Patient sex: M
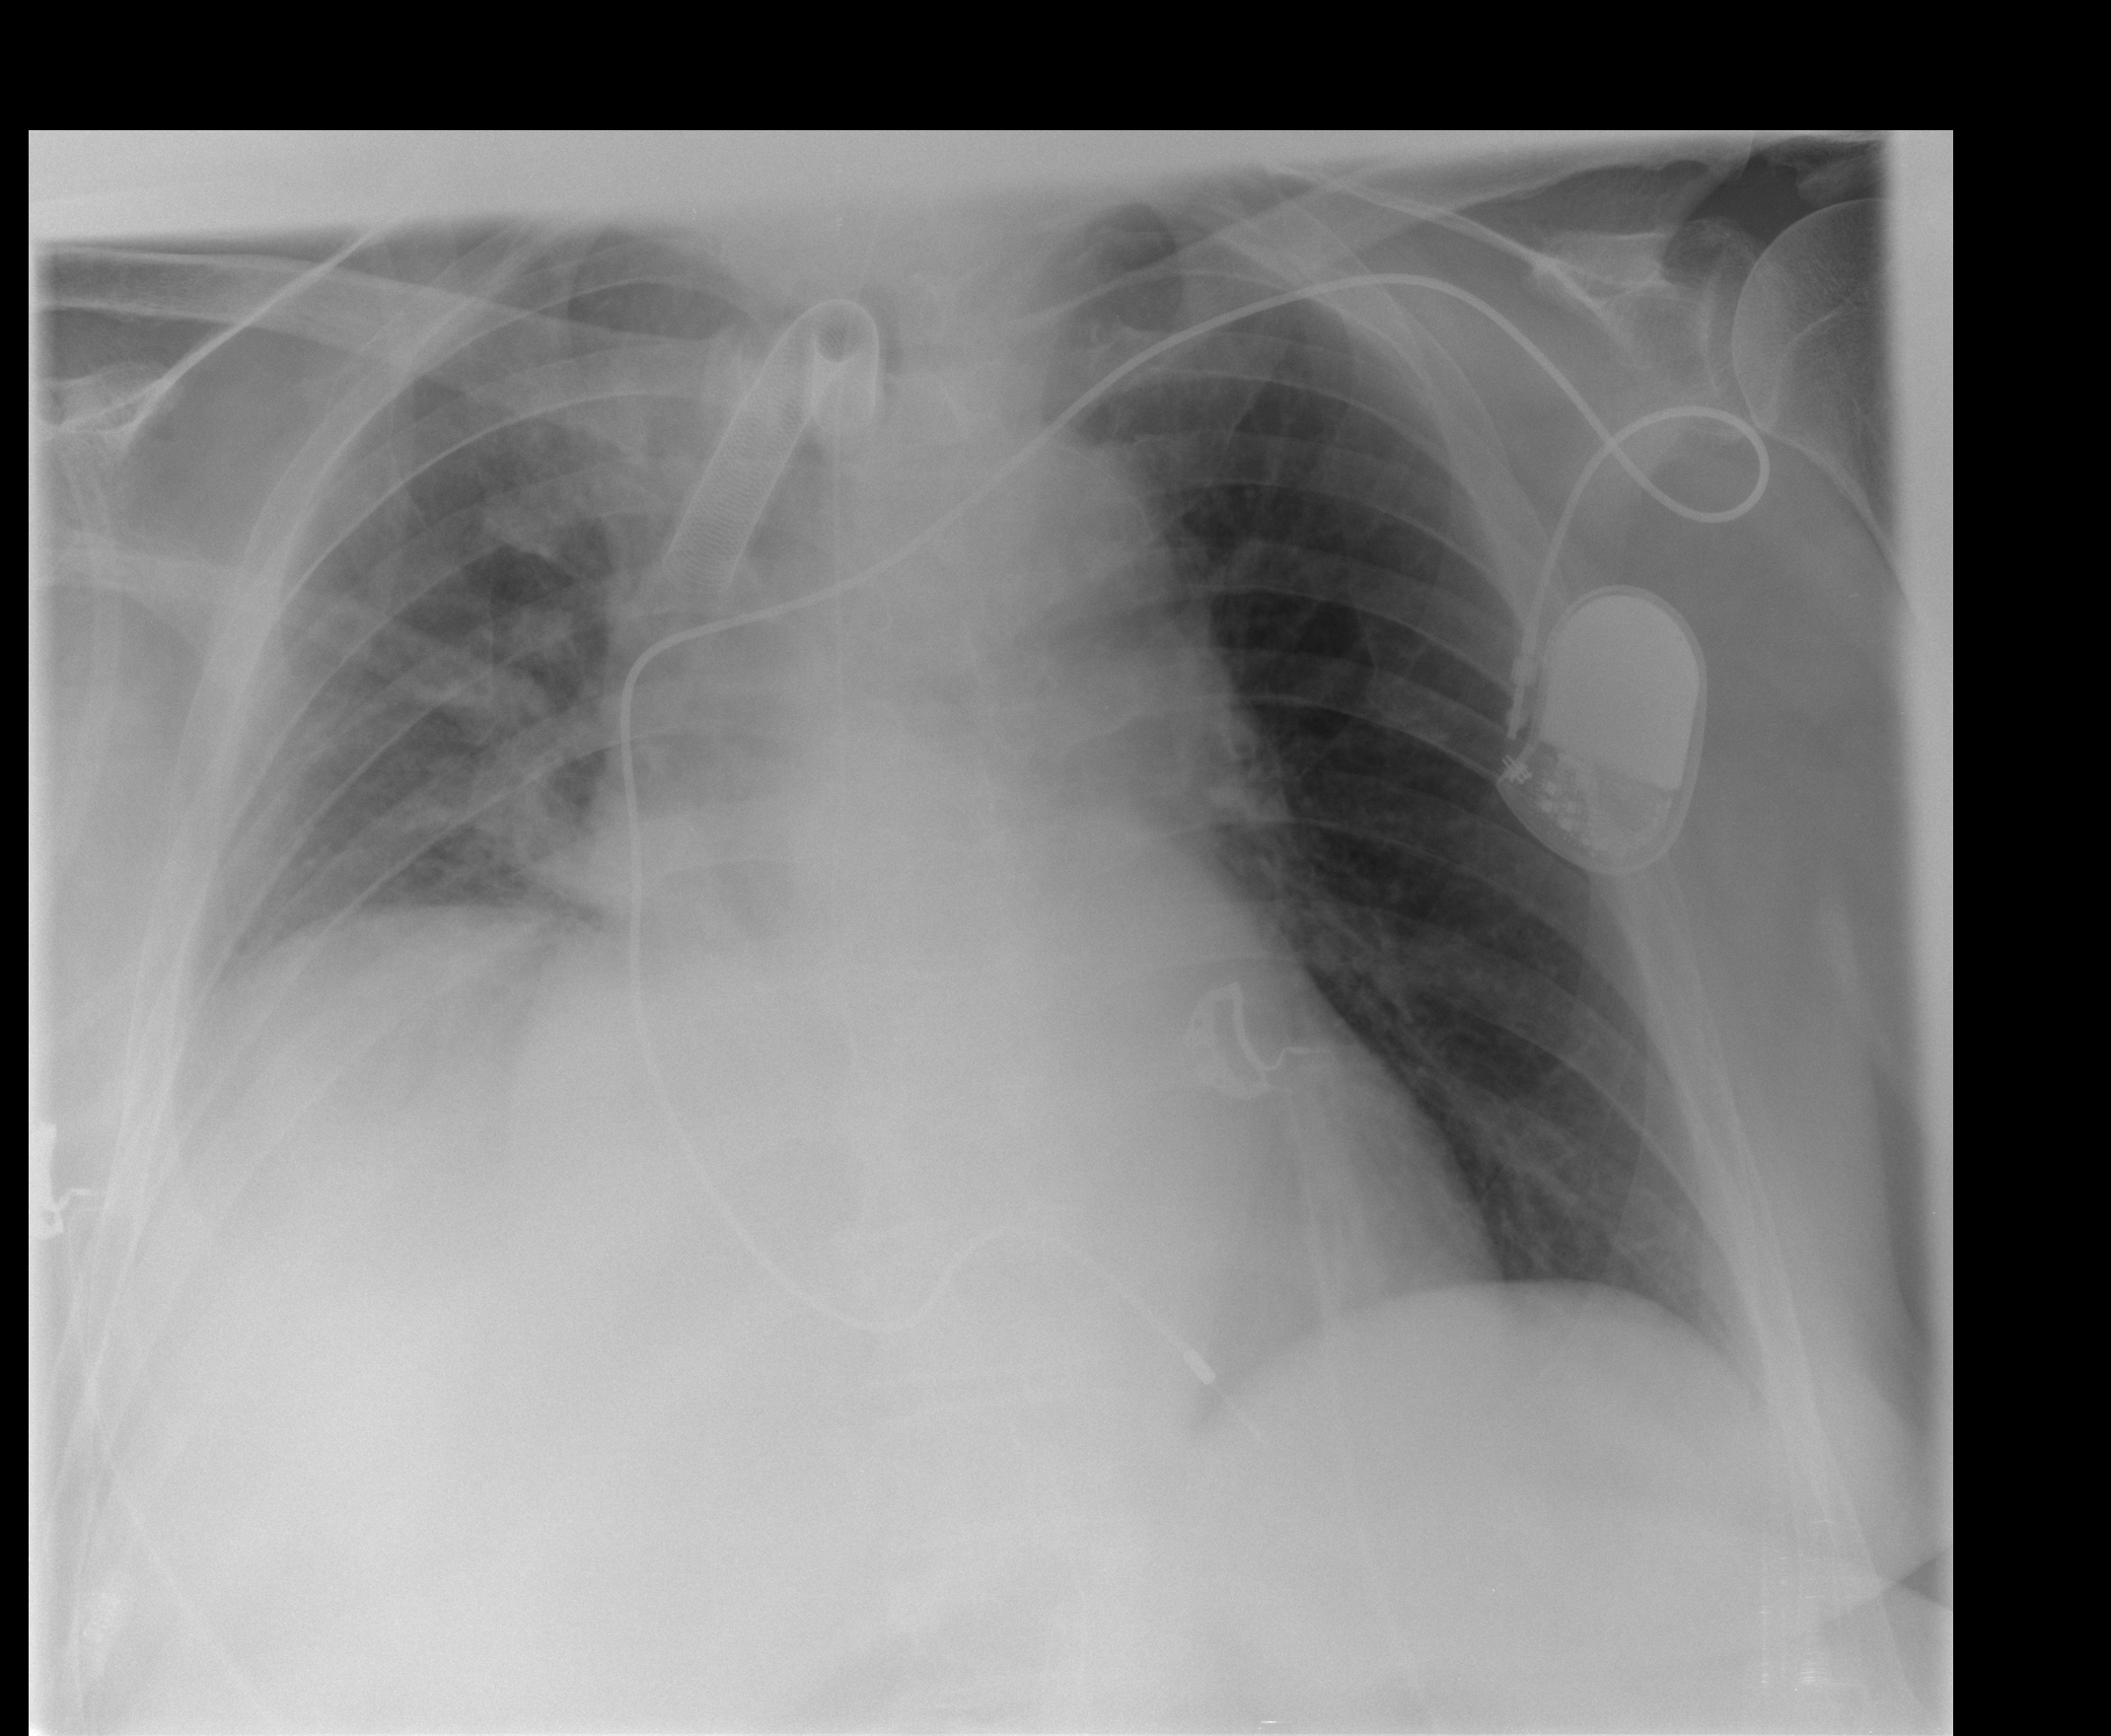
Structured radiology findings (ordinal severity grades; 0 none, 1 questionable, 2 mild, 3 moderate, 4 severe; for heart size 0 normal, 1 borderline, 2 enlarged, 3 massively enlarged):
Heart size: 3
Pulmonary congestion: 0
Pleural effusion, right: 0
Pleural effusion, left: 0
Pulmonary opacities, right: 1
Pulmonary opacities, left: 0
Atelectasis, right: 2
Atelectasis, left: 0